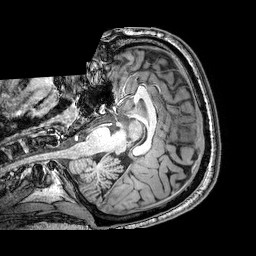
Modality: T1w
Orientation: axial
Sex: male
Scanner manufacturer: philips
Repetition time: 0.008235 s
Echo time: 0.00383 s